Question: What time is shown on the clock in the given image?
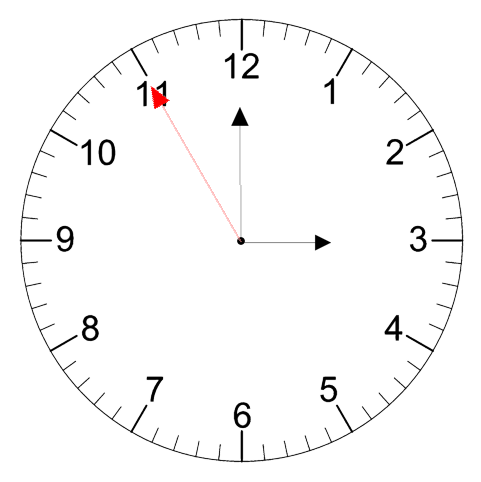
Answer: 02:59:55